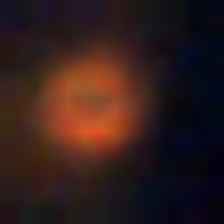
Taxon: NanoPlankton
Group: Other